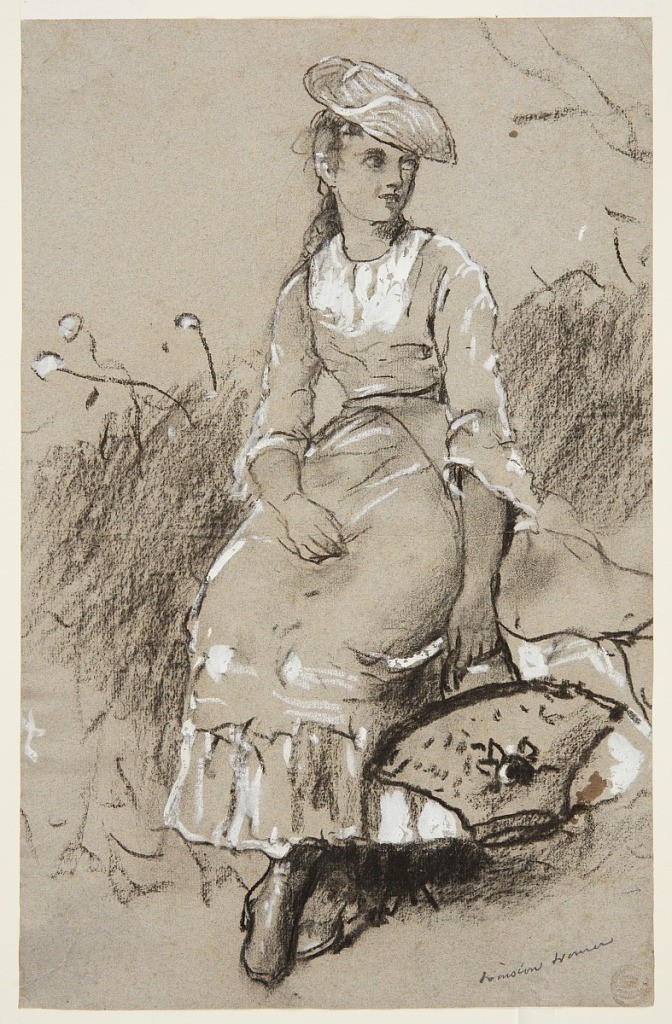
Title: Seated Girl with a Basket
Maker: Winslow Homer, American, 1836–1910
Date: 1880
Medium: Black and white chalk, brush and white gouache on gray paper
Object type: Drawing
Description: Vertical full view of a young girl sitting, with her head turned toward the right, and holding a basket with her left hand.